Field crop: maize
Growth stage: 2
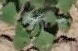
Species: chenopodium